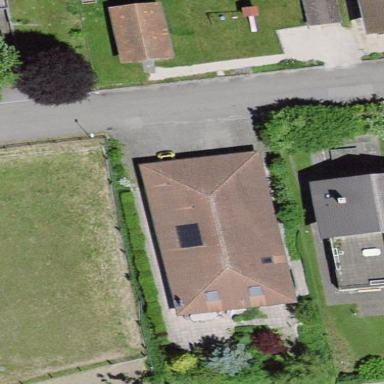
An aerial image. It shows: Residential building.